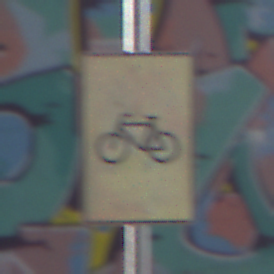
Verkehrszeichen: RadverkehrOhnePfeilsymbol
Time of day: Midday
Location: Roofed (Special)
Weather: Overcast
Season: NotSpecified
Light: Natural